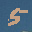
Label: 5